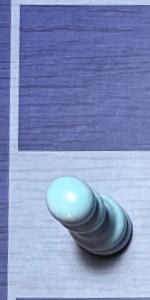
Label: Pawn_White